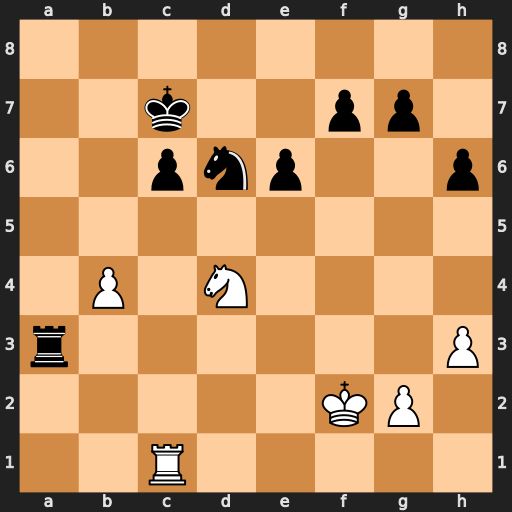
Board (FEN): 8/2k2pp1/2pnp2p/8/1P1N4/r6P/5KP1/2R5
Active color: w
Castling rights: -
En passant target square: -
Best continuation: Rxc6+ Kd7 Rxd6+ Kxd6 Nb5+ Kd5 Nxa3